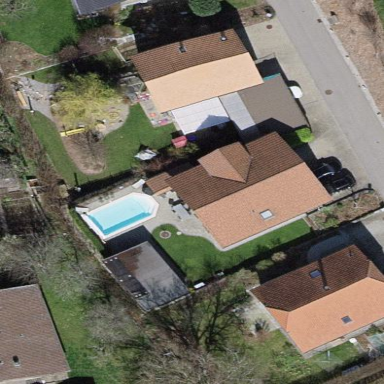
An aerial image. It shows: Simple and straightforward house.